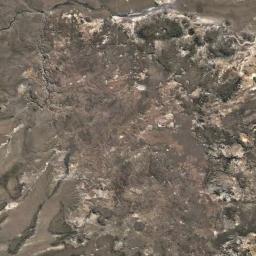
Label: desert